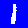
Digit: 1